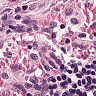
Metastatic tissue present: no